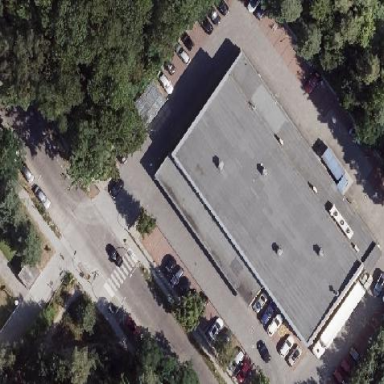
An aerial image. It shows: Retail area.